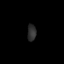
Tissue: prostate
Cell type: Epithelial cells
Senescence score: 0.2141
Nuclear area (px): 142
Mean DAPI intensity: 46.063